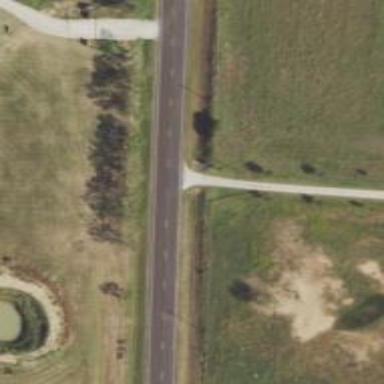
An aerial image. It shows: Secondary road.